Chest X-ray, PA view. Patient: 61 years old, sex F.
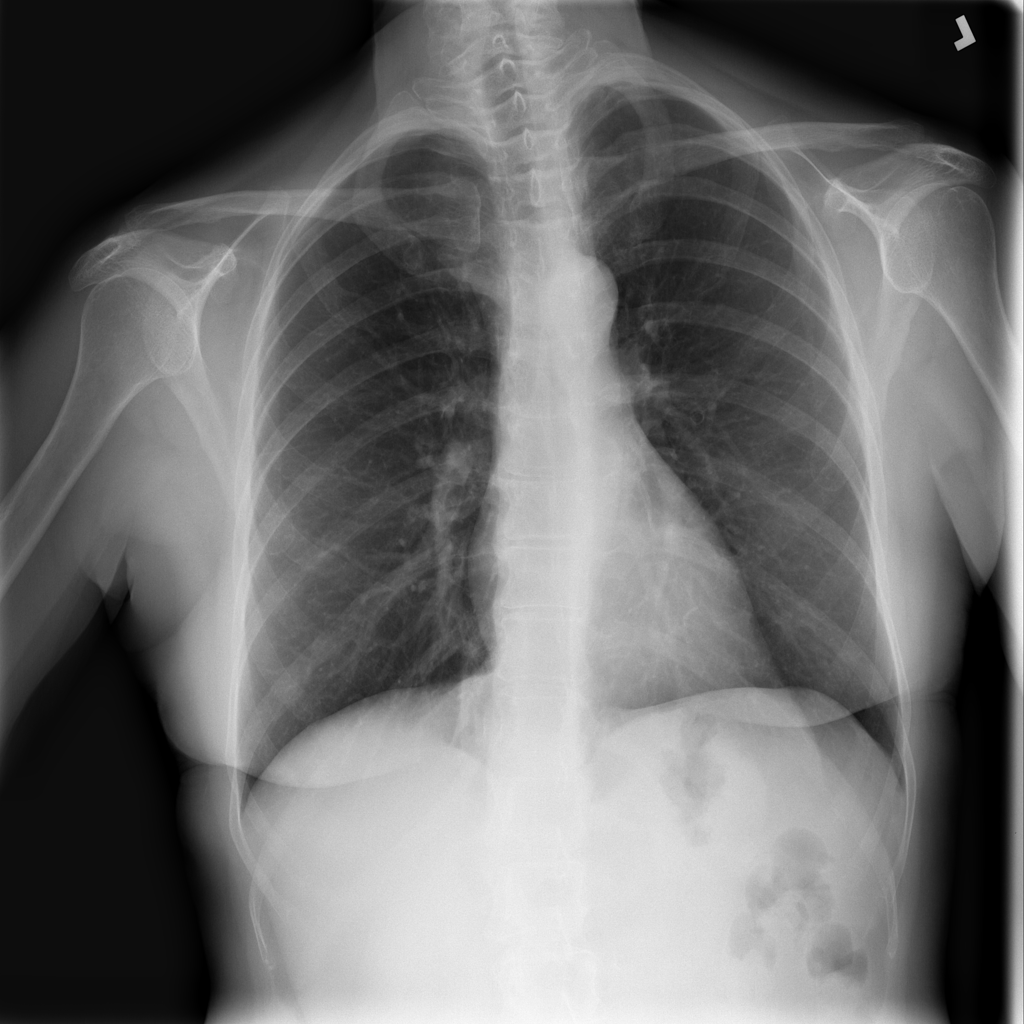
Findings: No Finding